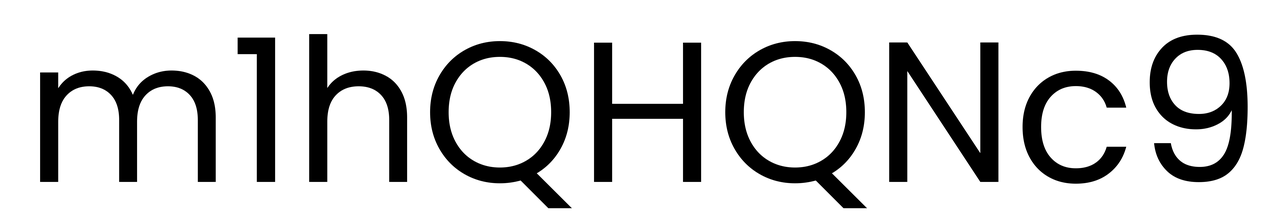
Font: Poppins-Regular